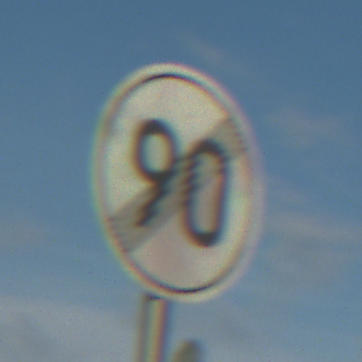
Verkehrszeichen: EndeGeschwindigkeit90
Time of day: MorningAfternoon
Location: Outdoor (Suburban)
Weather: PartlyCloudy
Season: NotSpecified
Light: Natural